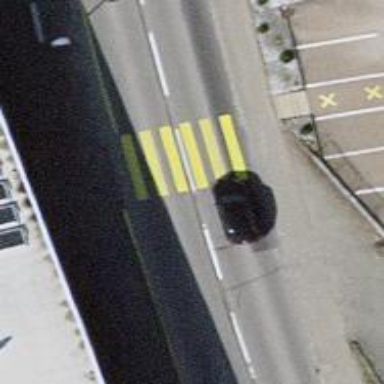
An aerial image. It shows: Uncontrolled road crossing.